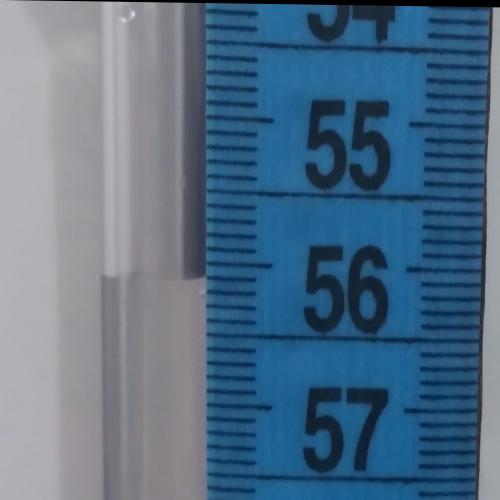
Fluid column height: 56.1 cm